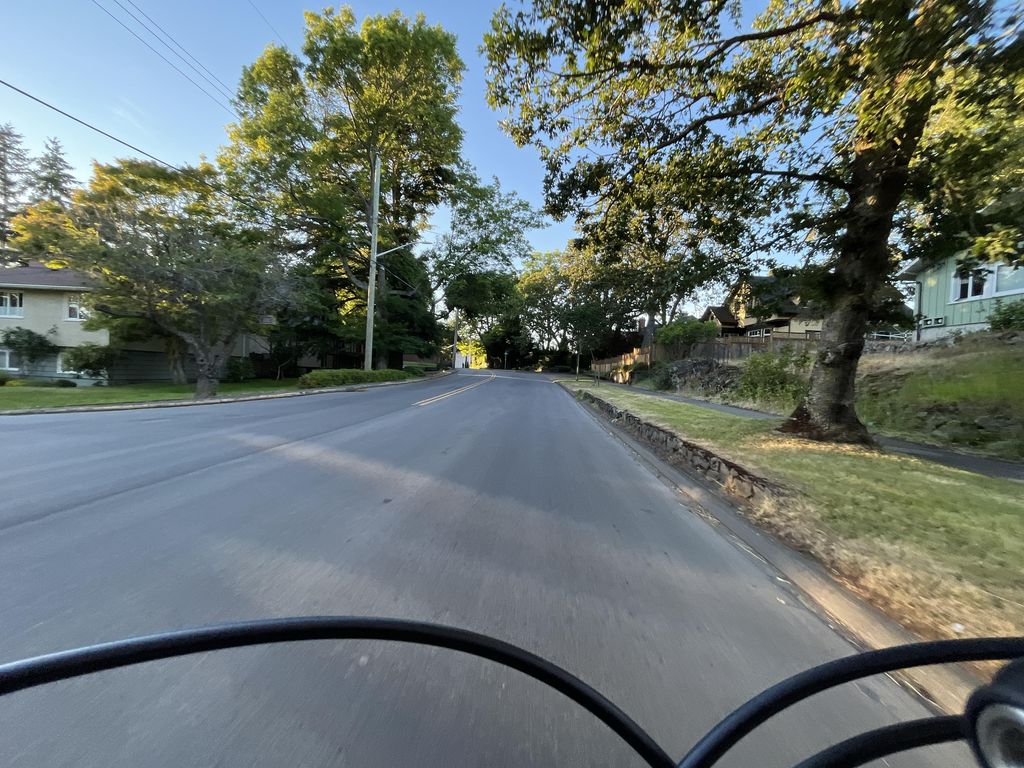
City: victoria